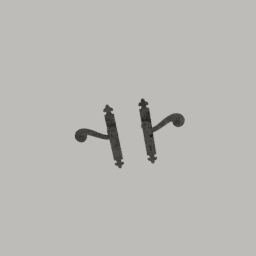
Label: mechanical